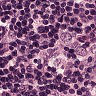
Metastatic tissue present: yes